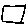
Label: square